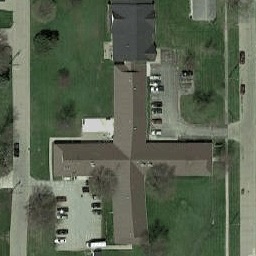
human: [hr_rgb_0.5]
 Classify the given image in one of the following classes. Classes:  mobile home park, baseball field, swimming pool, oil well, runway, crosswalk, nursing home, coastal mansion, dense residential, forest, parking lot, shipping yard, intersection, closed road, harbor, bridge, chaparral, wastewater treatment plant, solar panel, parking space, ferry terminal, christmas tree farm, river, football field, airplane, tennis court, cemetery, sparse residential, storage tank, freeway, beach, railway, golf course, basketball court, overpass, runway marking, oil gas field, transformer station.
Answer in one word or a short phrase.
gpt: nursing home